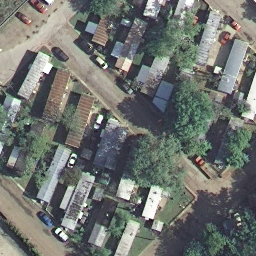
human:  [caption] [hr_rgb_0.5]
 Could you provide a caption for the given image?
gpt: Many mobile homes arranged in lines in the mobile home park and some roads go through this area .

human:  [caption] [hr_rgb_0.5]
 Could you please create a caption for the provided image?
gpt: Lots of mobile homes with plants surrounded in the mobile home park .

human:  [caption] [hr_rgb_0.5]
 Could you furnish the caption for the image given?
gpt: Many mobile homes are closed to each other in the mobile home park .

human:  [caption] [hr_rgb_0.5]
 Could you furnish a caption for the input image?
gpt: Many mobile homes arranged in lines in the mobile home park .

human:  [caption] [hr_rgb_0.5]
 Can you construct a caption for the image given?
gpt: Lots of mobile homes arranged in lines and some roads go through this area .